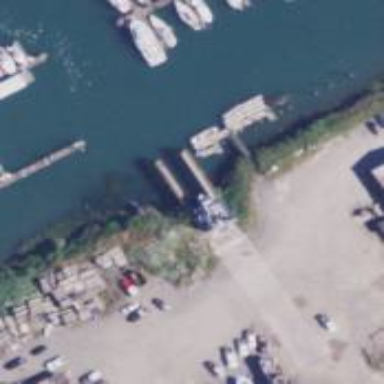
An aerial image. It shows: Pier used as boat lift along the waterway.